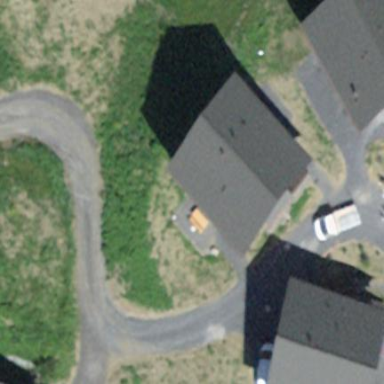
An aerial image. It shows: Detached building.